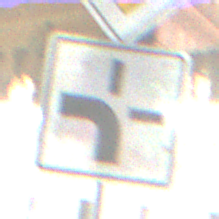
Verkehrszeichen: VerlaufVorfahrtsstrasse1
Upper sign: Vorfahrtsstrasse
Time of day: Night
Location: Outdoor (Urban)
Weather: PartlyCloudy
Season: NotSpecified
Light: Artificial